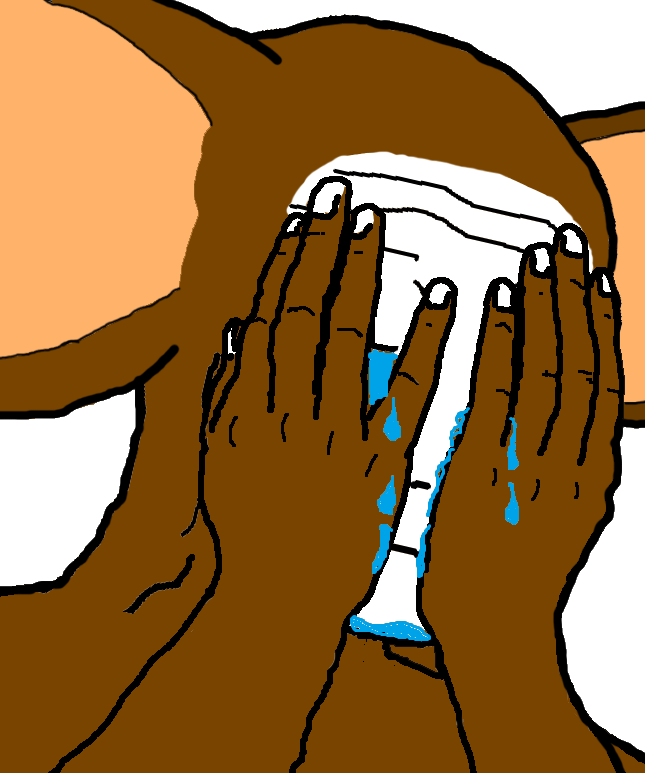
Label: 5_Animal